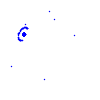
Particle: electron